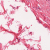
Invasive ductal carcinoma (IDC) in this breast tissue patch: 0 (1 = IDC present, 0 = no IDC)